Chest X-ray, PA view. Patient: 71 years old, sex M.
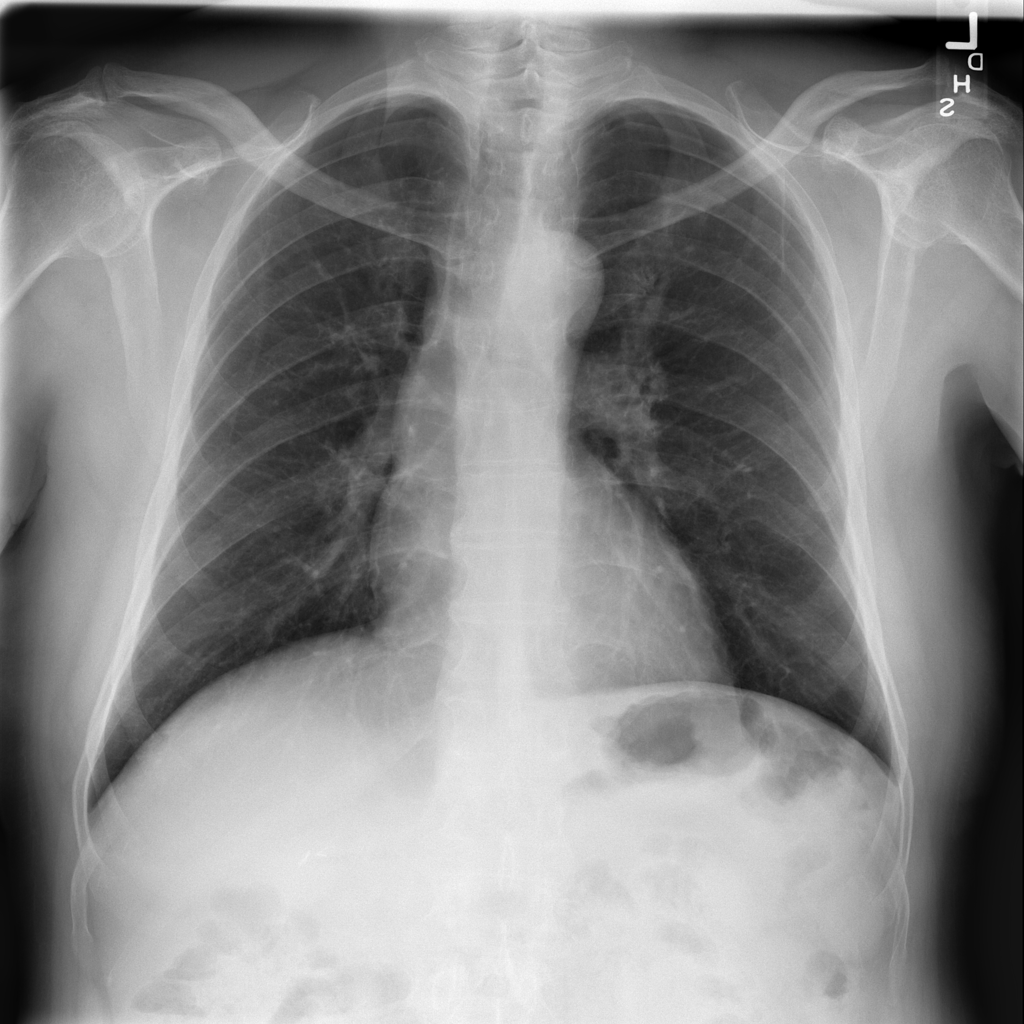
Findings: No Finding